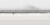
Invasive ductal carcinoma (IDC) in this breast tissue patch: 0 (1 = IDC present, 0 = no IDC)